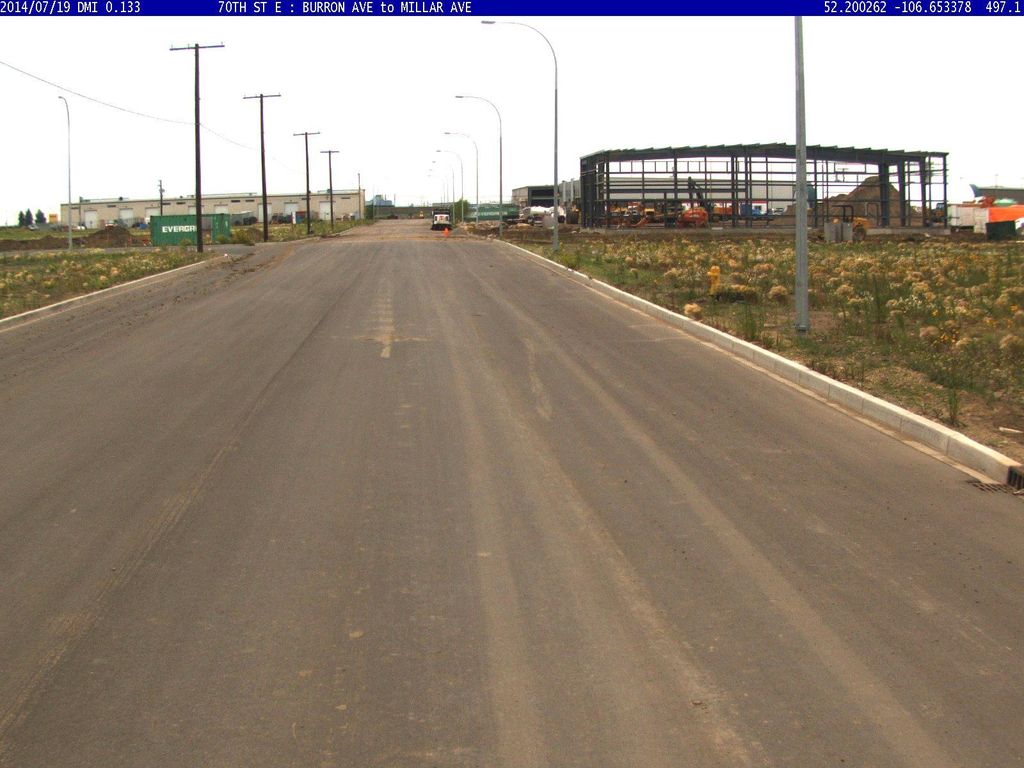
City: saskatoon